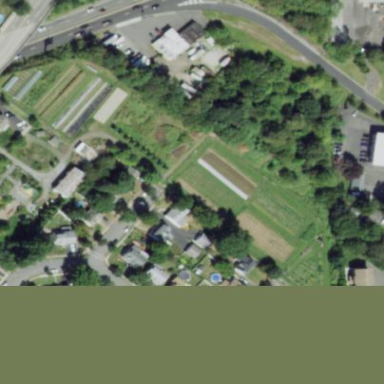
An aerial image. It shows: Allotments area.